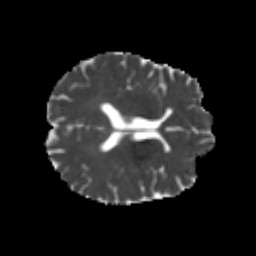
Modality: MD
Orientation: axial
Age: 23
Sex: male
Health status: healthy
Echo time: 0.074 s